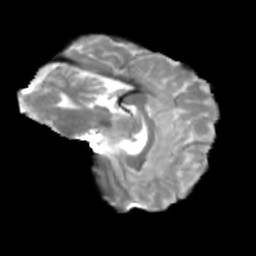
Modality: T2w
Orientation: sagittal
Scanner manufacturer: siemens
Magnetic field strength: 3 T
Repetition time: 4 s
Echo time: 0.0594 s